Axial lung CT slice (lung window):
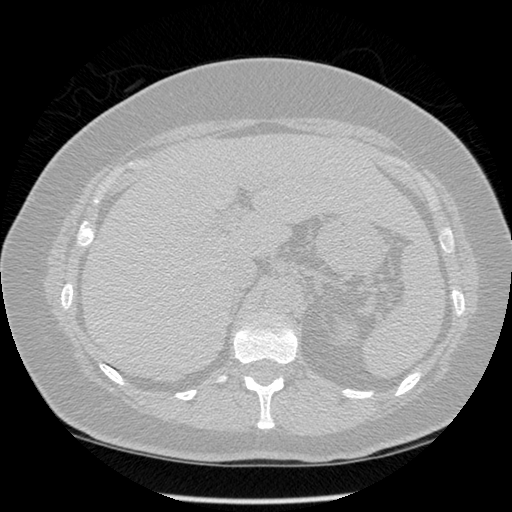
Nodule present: no